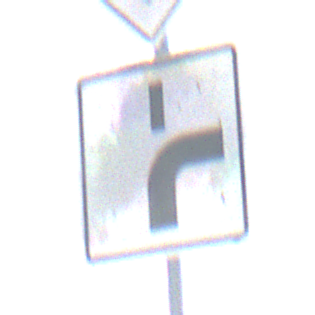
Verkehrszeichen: VerlaufVorfahrtsstrasse8
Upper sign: Vorfahrtsstrasse
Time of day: MorningAfternoon
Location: Outdoor (Nature)
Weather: PartlyCloudy
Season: NotSpecified
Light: Natural